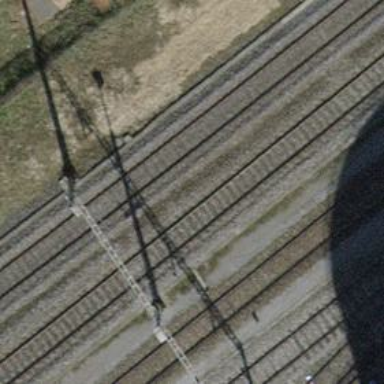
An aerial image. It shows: Single railway track with electrified contact line.